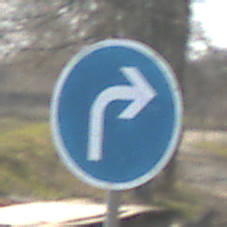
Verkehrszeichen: VorgeschriebeneFahrtrichtungRechts
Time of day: MorningAfternoon
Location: Outdoor (Suburban)
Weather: PartlyCloudy
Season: NotSpecified
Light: Natural